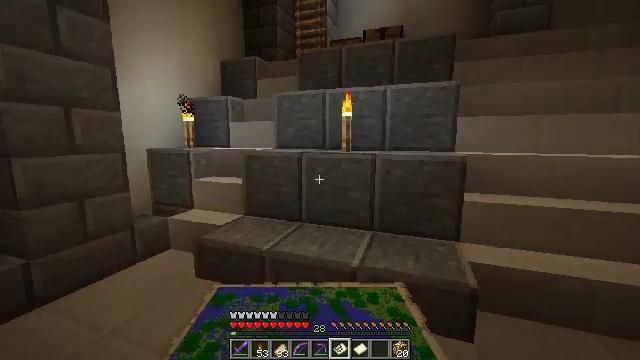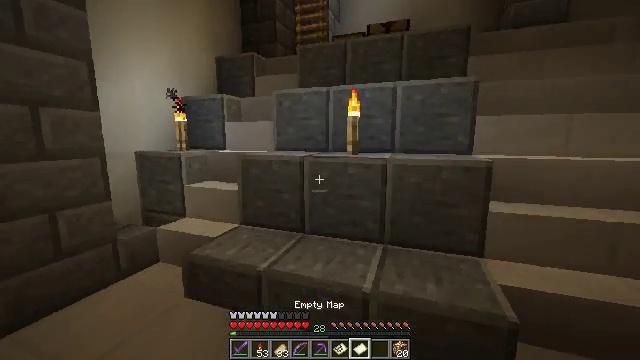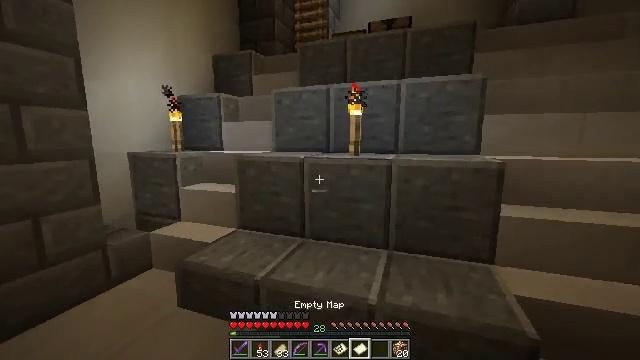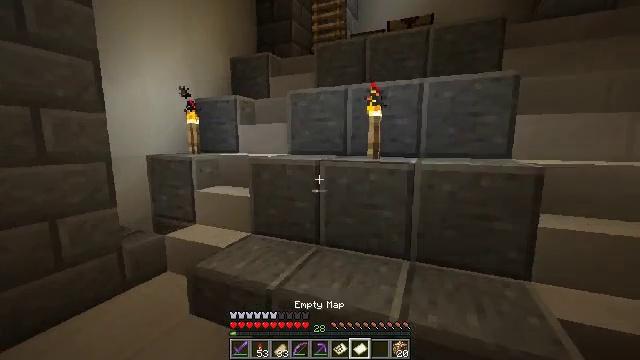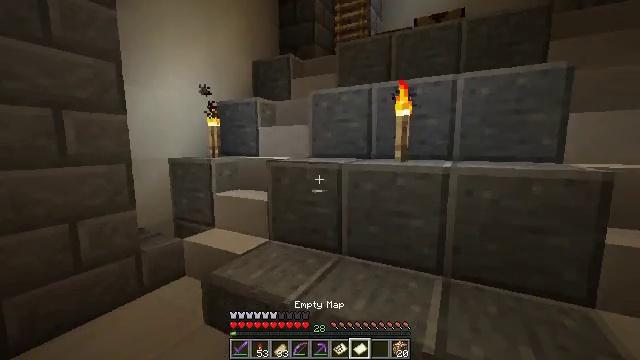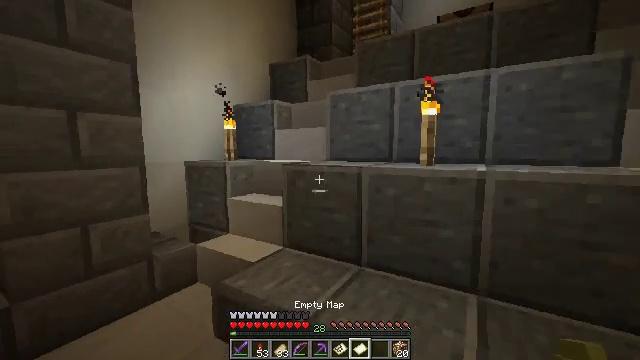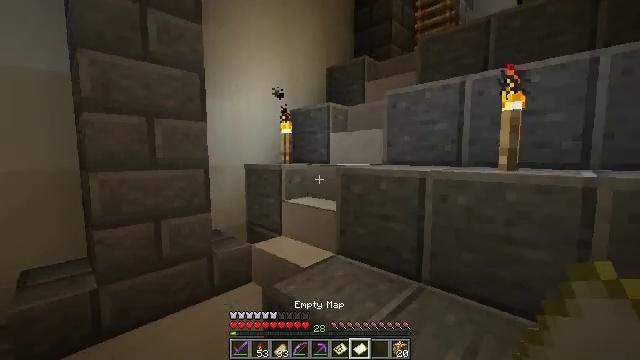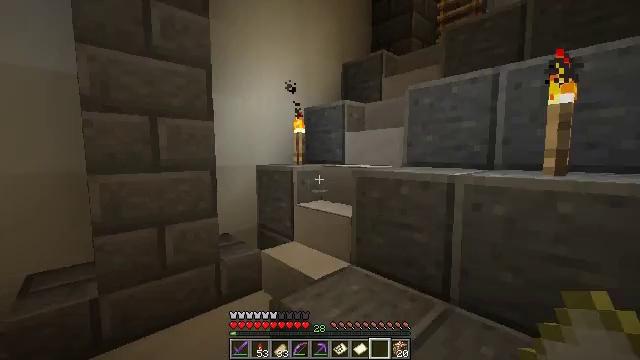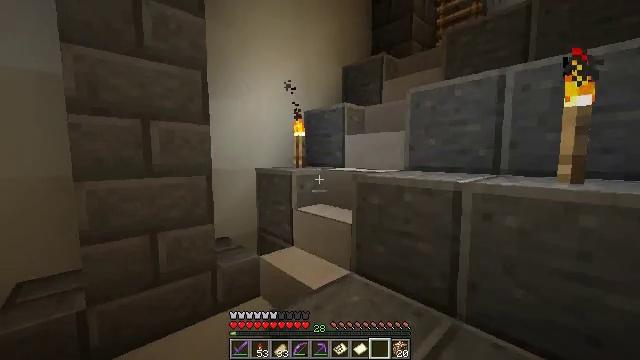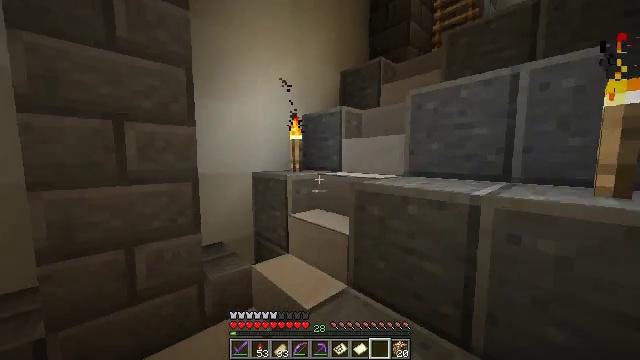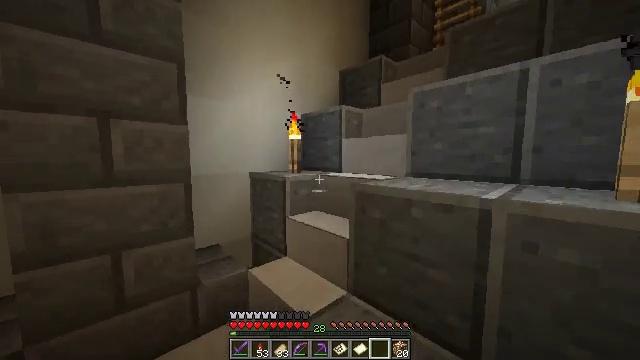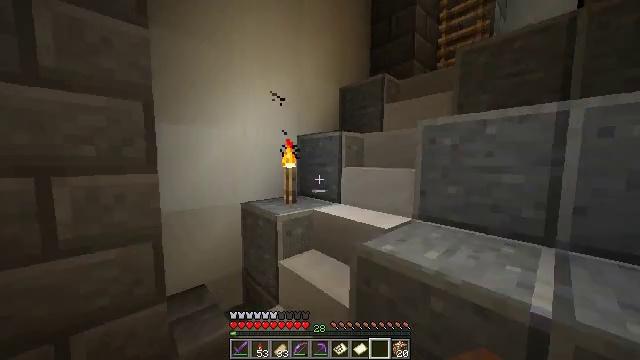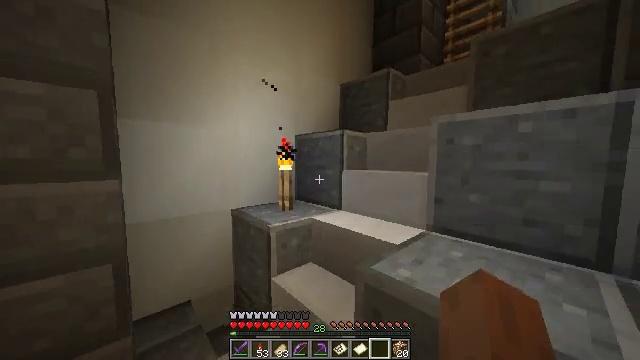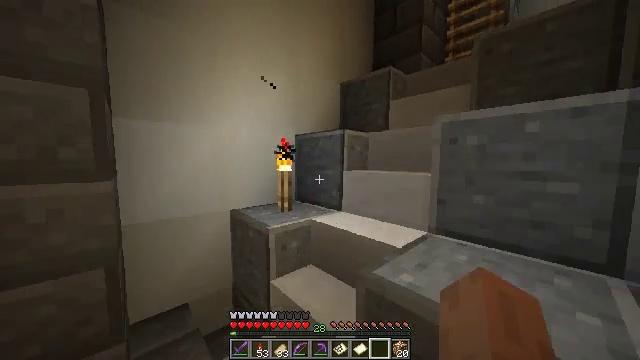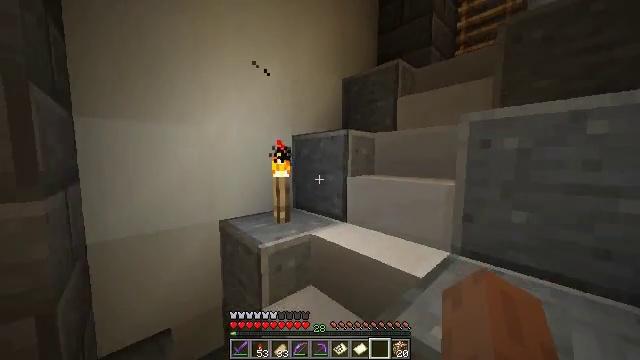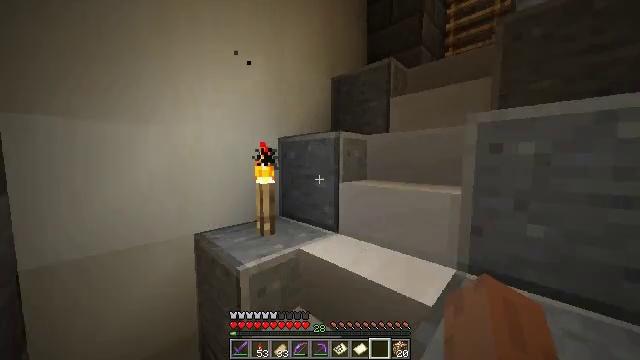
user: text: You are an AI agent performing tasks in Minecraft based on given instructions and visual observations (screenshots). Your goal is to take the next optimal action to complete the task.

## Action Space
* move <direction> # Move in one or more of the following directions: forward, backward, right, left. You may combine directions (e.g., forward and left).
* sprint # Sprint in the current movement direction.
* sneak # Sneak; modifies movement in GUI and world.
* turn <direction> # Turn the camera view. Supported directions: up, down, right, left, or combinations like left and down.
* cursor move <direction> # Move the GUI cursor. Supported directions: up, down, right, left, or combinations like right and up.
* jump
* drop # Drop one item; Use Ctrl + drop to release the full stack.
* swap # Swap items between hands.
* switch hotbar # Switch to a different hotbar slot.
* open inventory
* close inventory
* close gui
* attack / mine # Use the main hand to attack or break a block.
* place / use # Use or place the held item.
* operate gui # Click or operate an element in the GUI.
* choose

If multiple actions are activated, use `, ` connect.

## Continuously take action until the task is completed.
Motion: motion action
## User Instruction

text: Break the stone bricks to collect them.
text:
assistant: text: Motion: move forward
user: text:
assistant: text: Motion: move forward
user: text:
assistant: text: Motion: turn left
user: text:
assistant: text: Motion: move forward, turn left
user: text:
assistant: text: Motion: move forward, turn left
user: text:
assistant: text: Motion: move forward, turn left and up
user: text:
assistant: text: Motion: move forward, sprint, turn left
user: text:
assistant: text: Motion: move forward, sprint
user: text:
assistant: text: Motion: move forward, sprint
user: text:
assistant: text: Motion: move forward, sprint
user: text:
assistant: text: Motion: move forward, sprint
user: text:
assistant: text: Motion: move forward, sprint
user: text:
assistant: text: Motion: move forward, sprint
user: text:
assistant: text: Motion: move forward, sprint
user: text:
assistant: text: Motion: move forward, sprint, turn right
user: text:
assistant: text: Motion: move forward, sprint, turn right
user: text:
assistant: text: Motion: move forward, sprint, turn right
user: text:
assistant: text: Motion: move forward, sprint, turn right
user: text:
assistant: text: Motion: move forward, sprint, turn right
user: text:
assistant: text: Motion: move forward, sprint, turn left
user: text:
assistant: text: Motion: move forward, sprint, turn left and down
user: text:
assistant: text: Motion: move forward, sprint, turn left and down
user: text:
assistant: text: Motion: turn left and up
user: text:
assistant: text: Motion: turn left and down
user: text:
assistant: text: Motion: no_op
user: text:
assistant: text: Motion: move forward, turn down
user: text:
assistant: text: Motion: move forward, turn right and down
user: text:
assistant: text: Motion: move forward
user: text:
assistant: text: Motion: move forward
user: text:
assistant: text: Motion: move forward, turn right